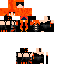
A female human skin with dark skin, wearing red helmet dressed in a orange hoodie and black shorts, featuring a closed mouth.